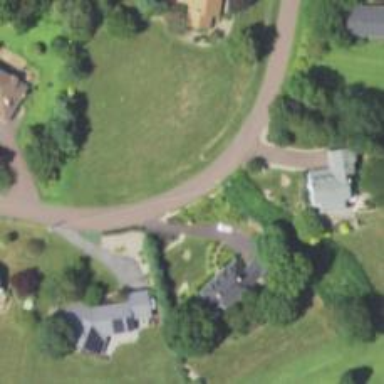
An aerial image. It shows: Residential road.